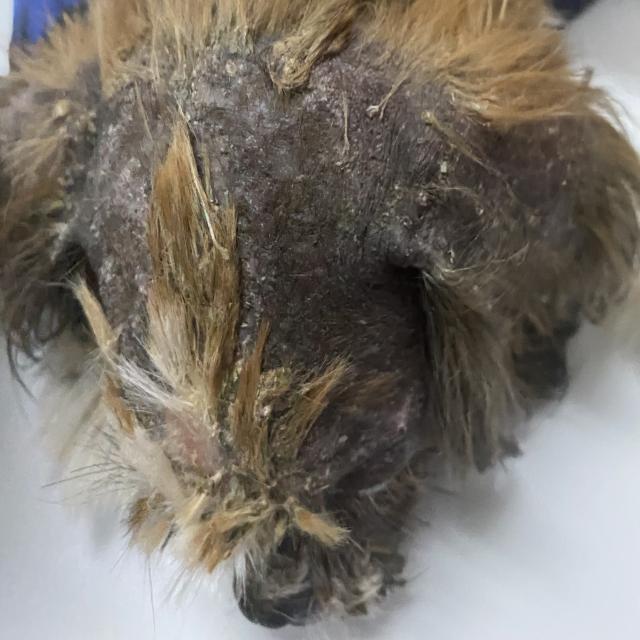
Canine demodicosis (Demodex mange) — caused by Demodex canis mites. Presents with alopecia, follicular papules, pustules, and comedones. Often localized on face and forelimbs.